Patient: sex M, age 76
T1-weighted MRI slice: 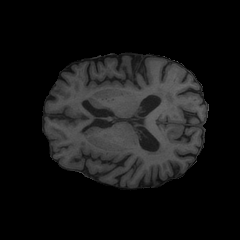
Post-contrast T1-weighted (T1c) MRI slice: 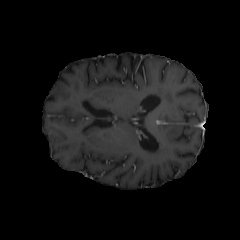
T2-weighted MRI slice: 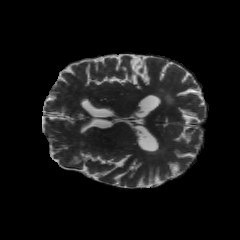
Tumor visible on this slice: no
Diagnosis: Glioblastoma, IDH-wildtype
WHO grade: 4